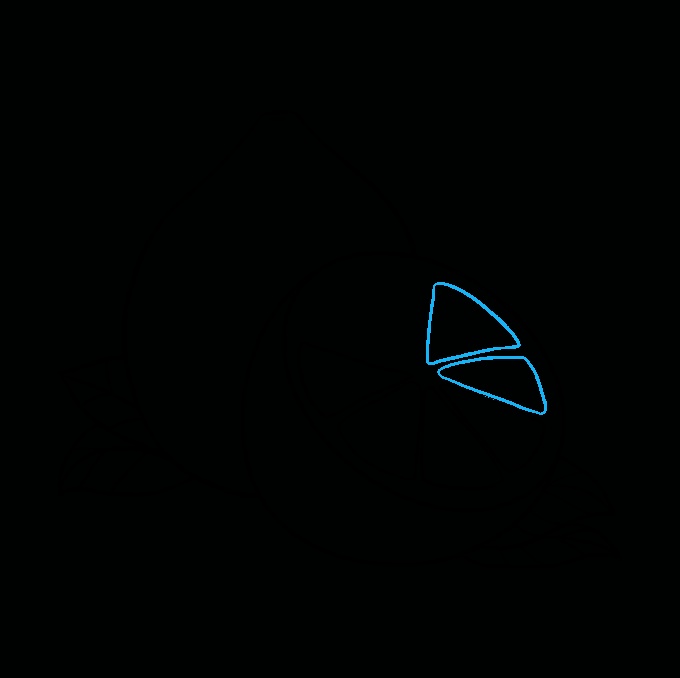
Label: lemon